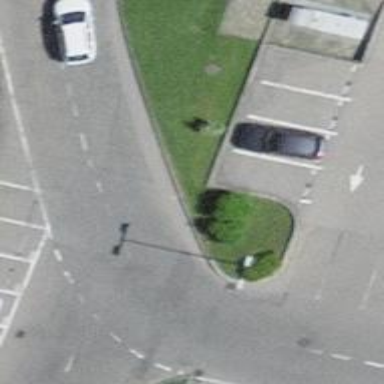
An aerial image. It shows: Bus stop with shelter.